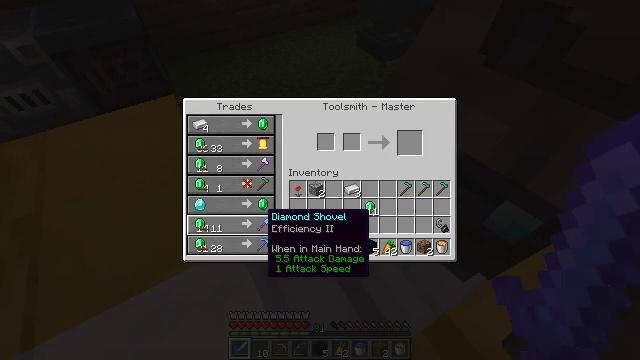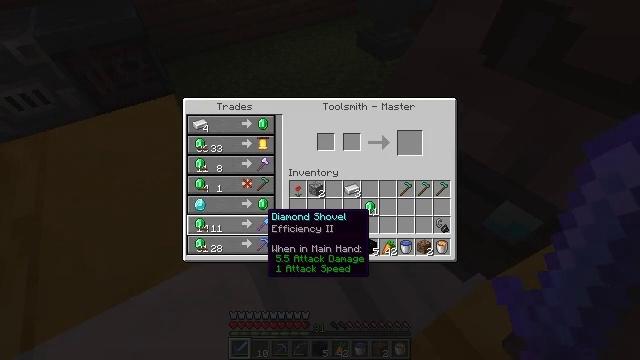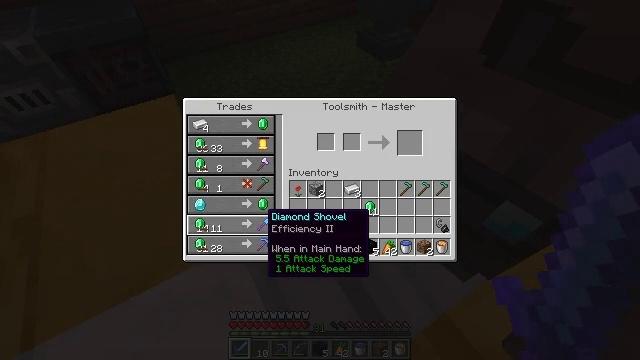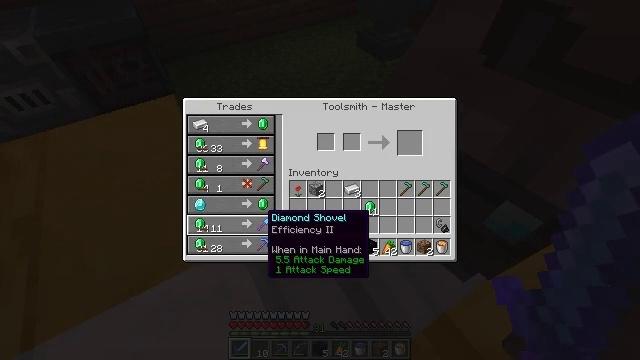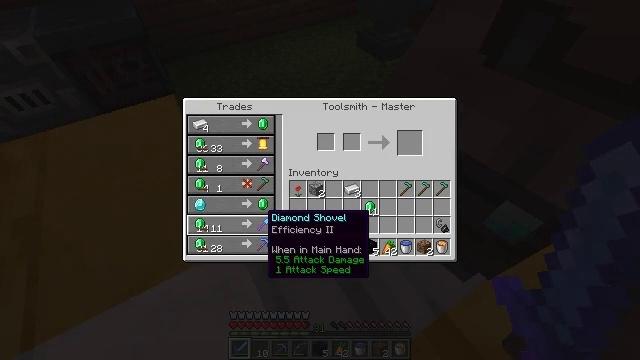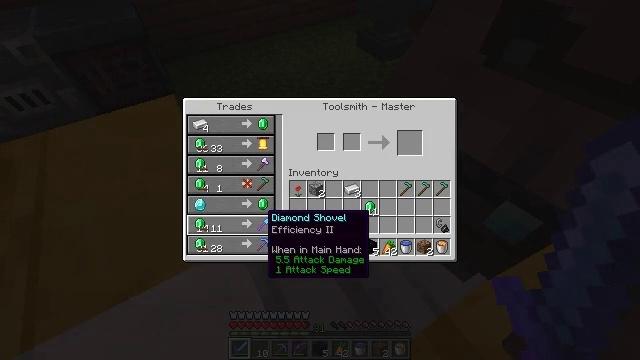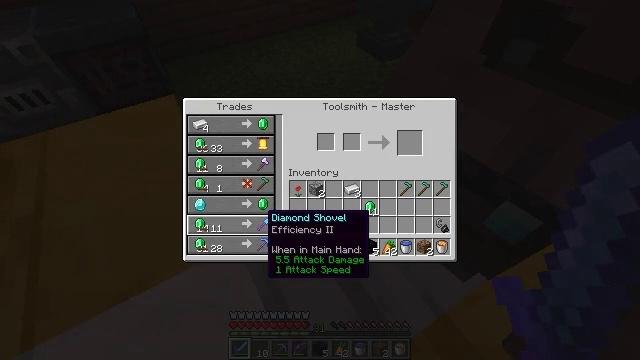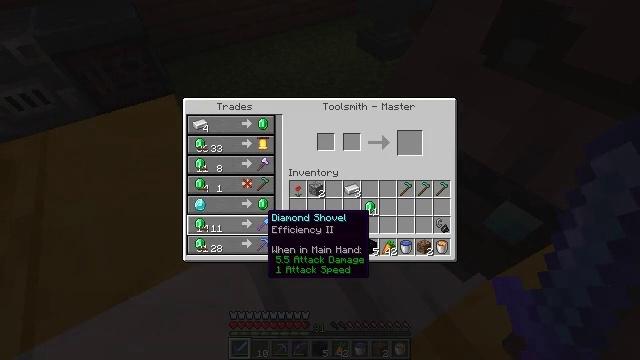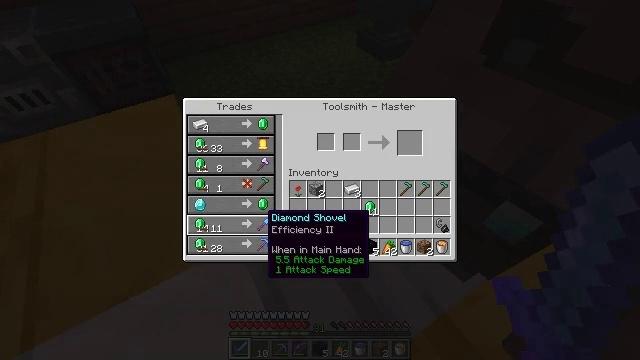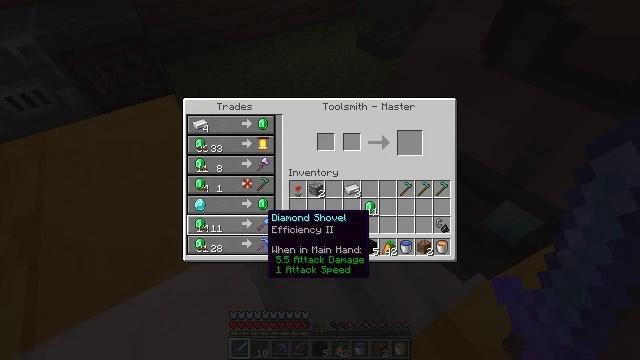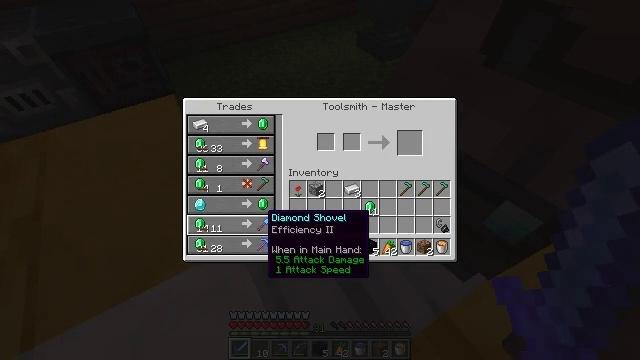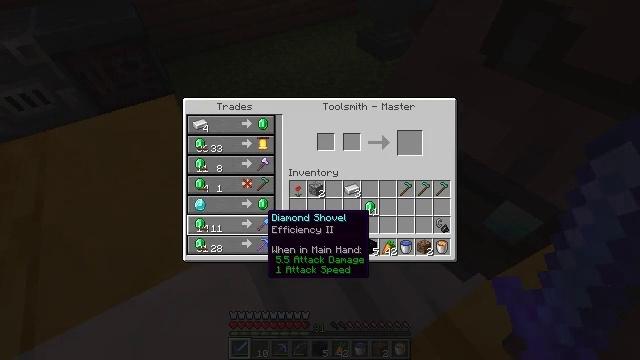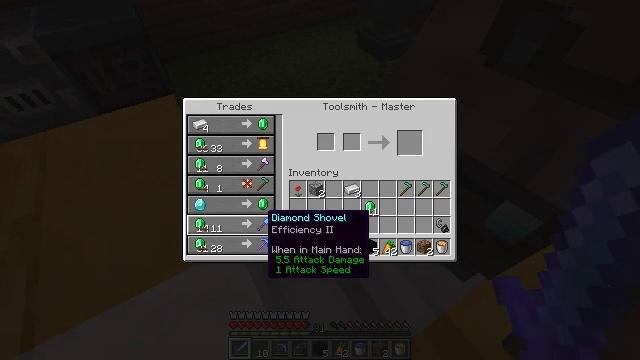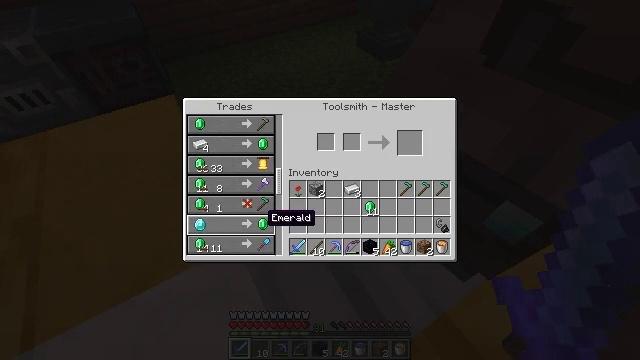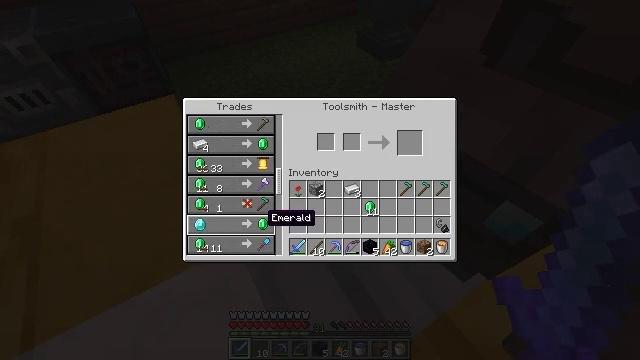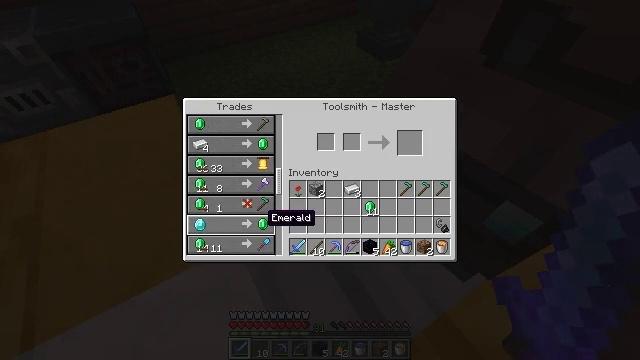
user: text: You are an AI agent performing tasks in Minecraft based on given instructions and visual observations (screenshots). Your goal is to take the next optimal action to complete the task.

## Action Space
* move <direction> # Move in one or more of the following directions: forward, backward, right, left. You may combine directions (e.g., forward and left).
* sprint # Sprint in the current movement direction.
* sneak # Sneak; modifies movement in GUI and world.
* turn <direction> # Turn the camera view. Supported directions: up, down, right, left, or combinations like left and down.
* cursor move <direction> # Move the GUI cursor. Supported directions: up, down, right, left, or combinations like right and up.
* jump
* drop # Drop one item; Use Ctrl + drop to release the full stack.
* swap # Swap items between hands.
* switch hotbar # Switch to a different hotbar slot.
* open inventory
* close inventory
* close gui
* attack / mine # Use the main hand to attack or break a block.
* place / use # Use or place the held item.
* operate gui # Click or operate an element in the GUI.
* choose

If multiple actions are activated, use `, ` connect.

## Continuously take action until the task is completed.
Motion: motion action
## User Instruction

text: Remove a diamond hoe from the inventory.
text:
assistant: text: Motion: no_op
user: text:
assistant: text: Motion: no_op
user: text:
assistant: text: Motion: no_op
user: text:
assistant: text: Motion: no_op
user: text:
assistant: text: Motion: no_op
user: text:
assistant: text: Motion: no_op
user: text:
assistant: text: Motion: no_op
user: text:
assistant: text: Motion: no_op
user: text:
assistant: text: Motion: no_op
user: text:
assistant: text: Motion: no_op
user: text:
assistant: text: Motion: no_op
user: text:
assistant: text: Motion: no_op
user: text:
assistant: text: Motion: no_op
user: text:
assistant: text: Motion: no_op
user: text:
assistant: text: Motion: no_op
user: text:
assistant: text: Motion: no_op
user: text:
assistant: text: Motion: no_op
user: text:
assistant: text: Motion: no_op
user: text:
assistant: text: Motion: no_op
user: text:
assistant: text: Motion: no_op
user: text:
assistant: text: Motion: no_op
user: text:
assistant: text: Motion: no_op
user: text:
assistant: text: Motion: no_op
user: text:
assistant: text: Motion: no_op
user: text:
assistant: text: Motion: no_op
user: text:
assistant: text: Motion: no_op
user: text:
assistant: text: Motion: no_op
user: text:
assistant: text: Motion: cursor move up
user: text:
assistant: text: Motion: no_op
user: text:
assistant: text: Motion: no_op